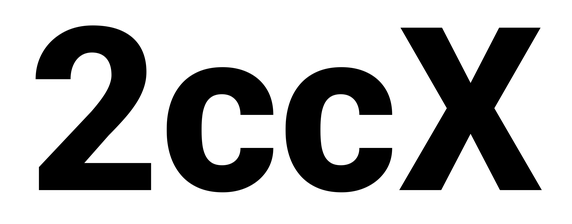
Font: Roboto_ExtraBold